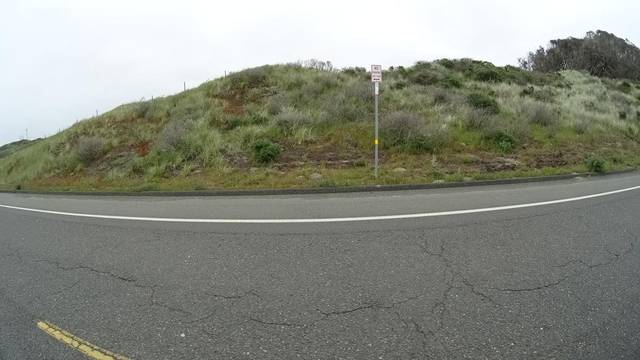
Region: United States
Coordinates: 40.79, -124.207